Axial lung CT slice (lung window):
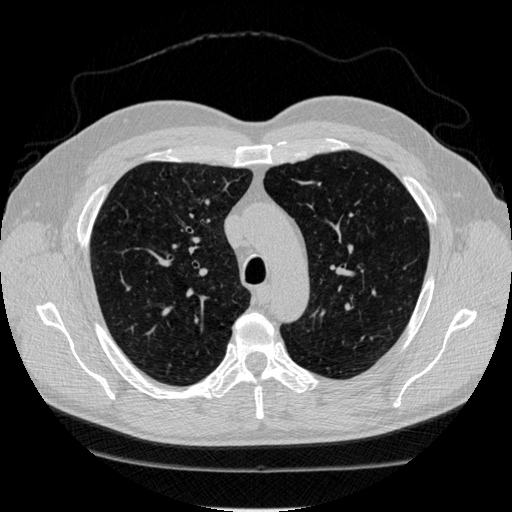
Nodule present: no